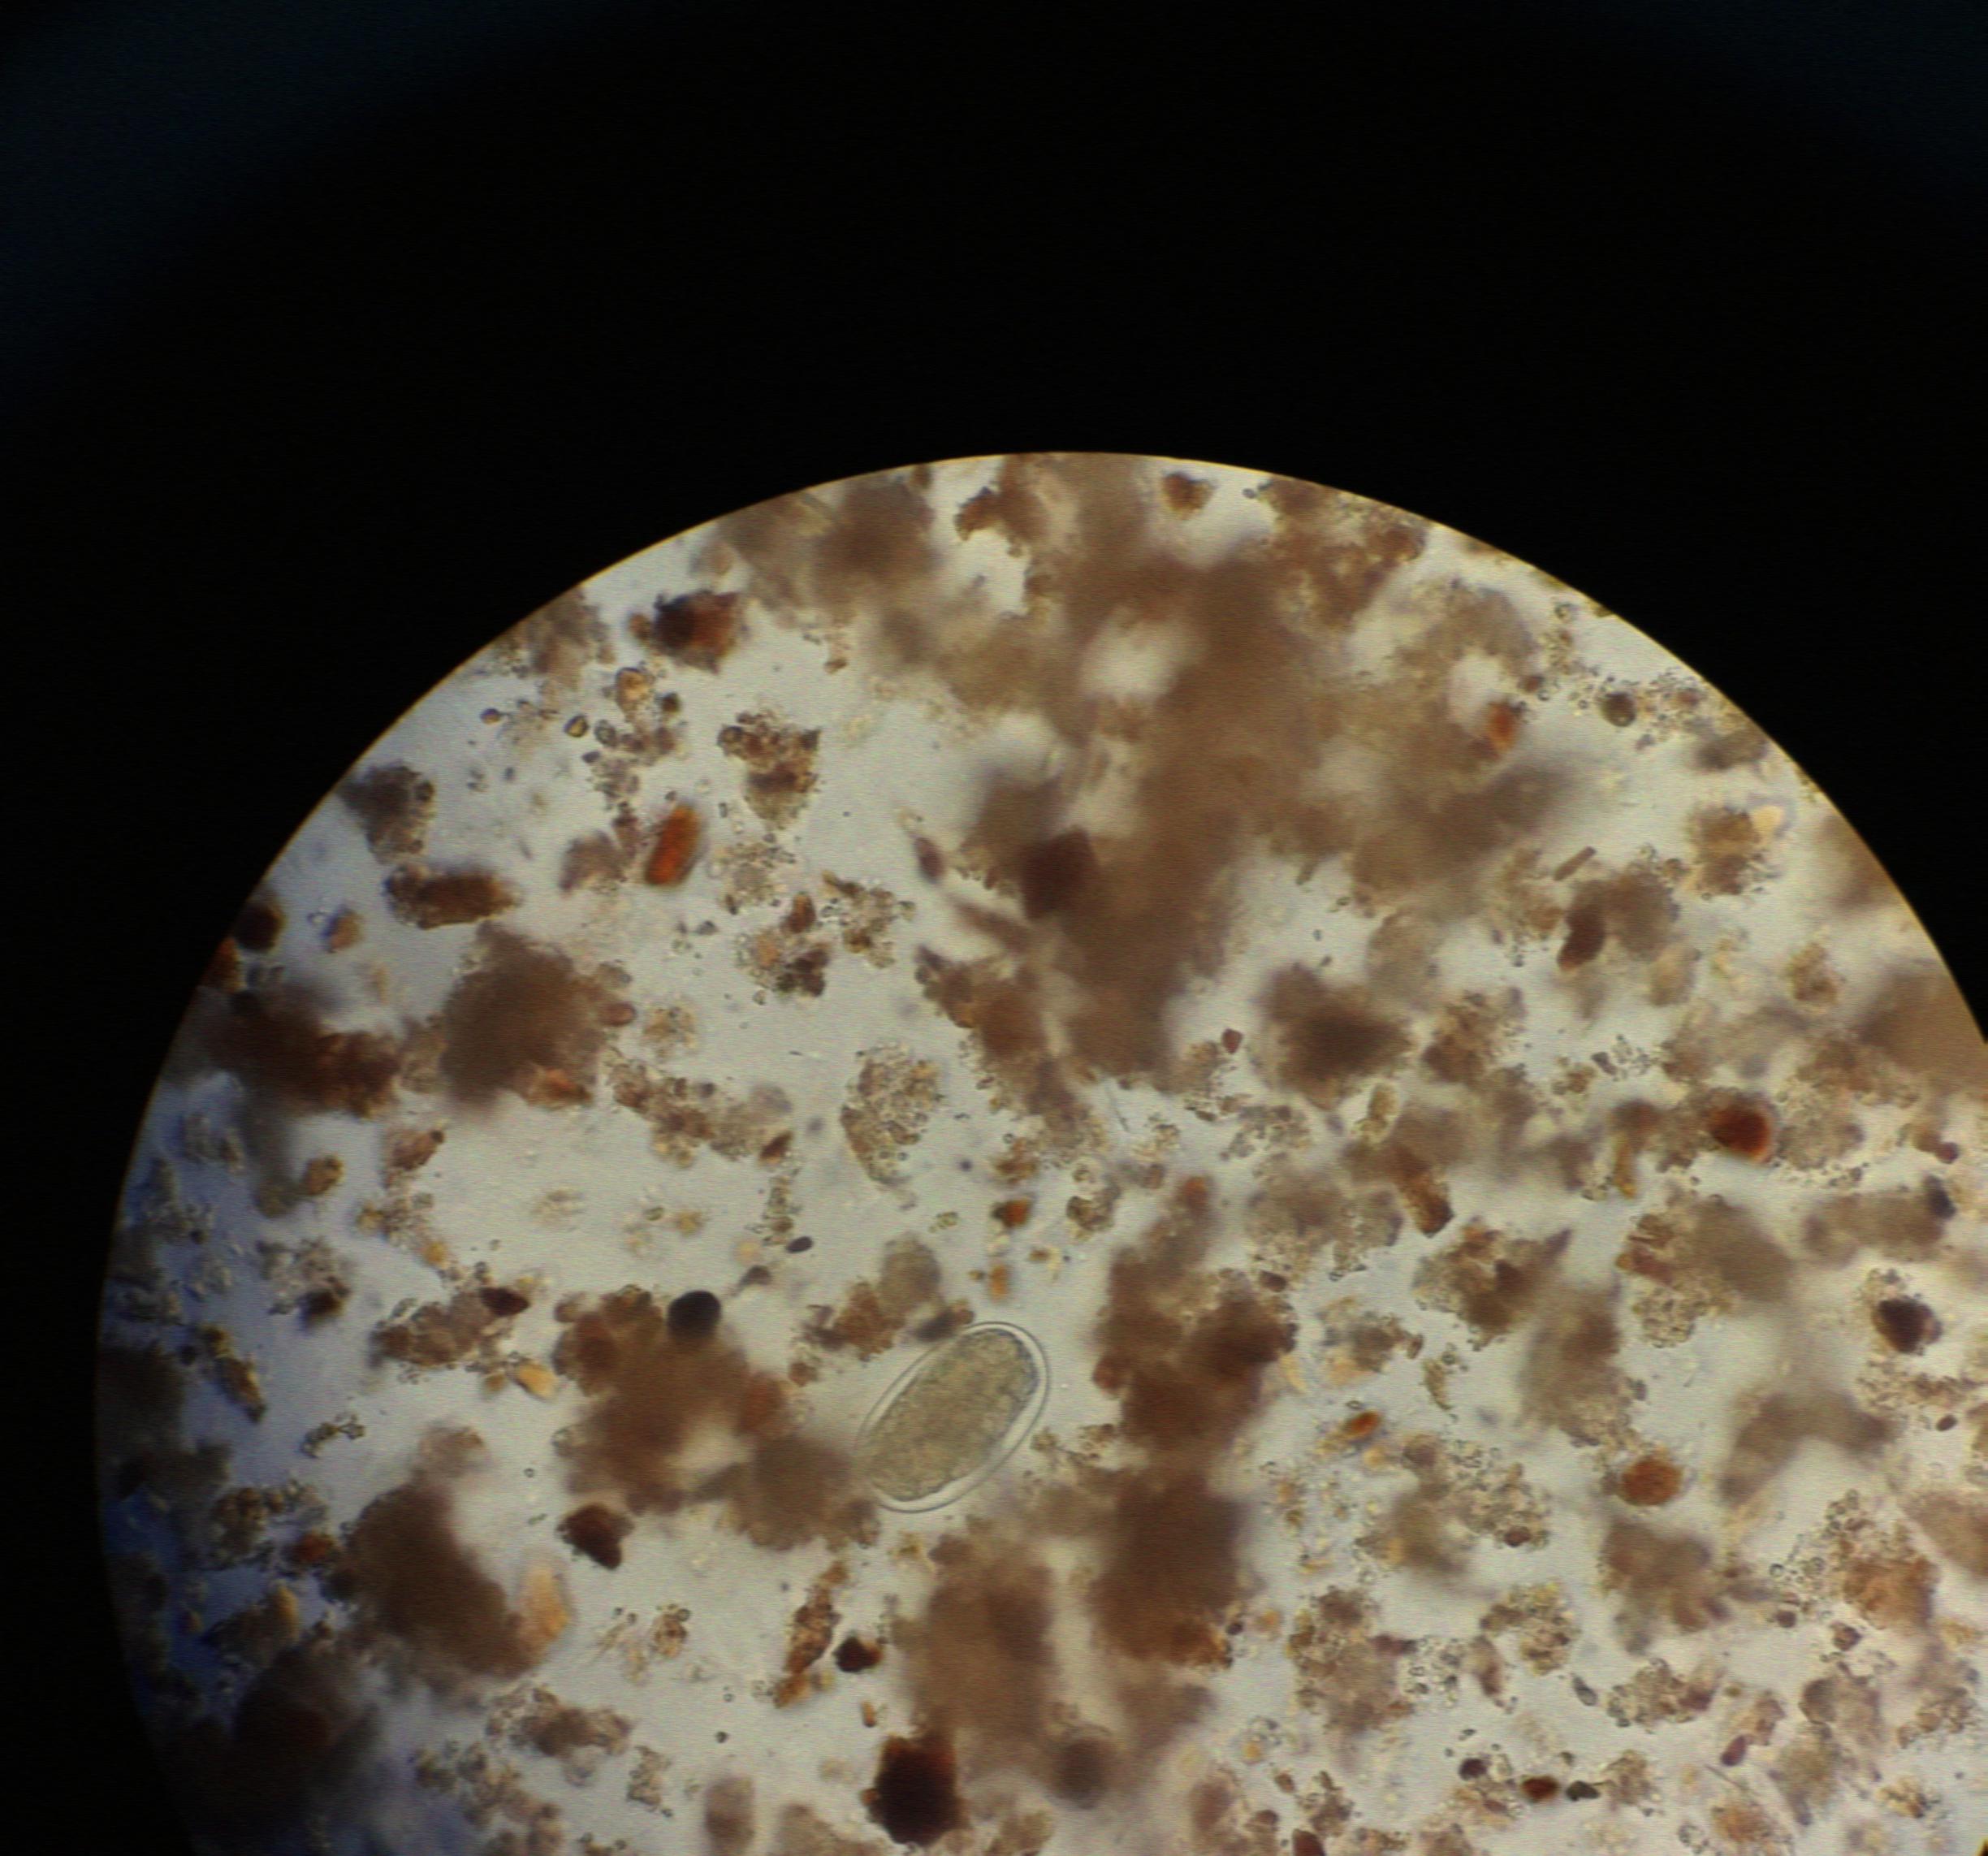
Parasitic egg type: Hookworm egg